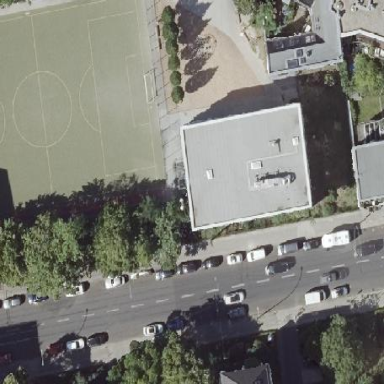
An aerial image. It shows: School building.